Interaction volume radius: 5 \u00c5
Interaction volume height: 15 \u00c5
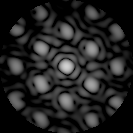
Disorder parameter: 0.3714